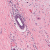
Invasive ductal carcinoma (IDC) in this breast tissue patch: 1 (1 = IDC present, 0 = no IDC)